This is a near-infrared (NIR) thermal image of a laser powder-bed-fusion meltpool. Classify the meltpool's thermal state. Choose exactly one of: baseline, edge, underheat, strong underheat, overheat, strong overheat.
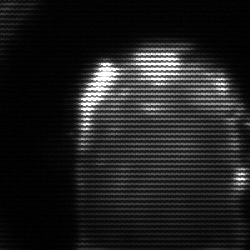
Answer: baseline